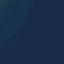
Label: SeaLake